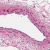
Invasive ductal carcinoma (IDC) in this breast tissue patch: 0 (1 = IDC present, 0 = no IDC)